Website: walmart
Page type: review-order
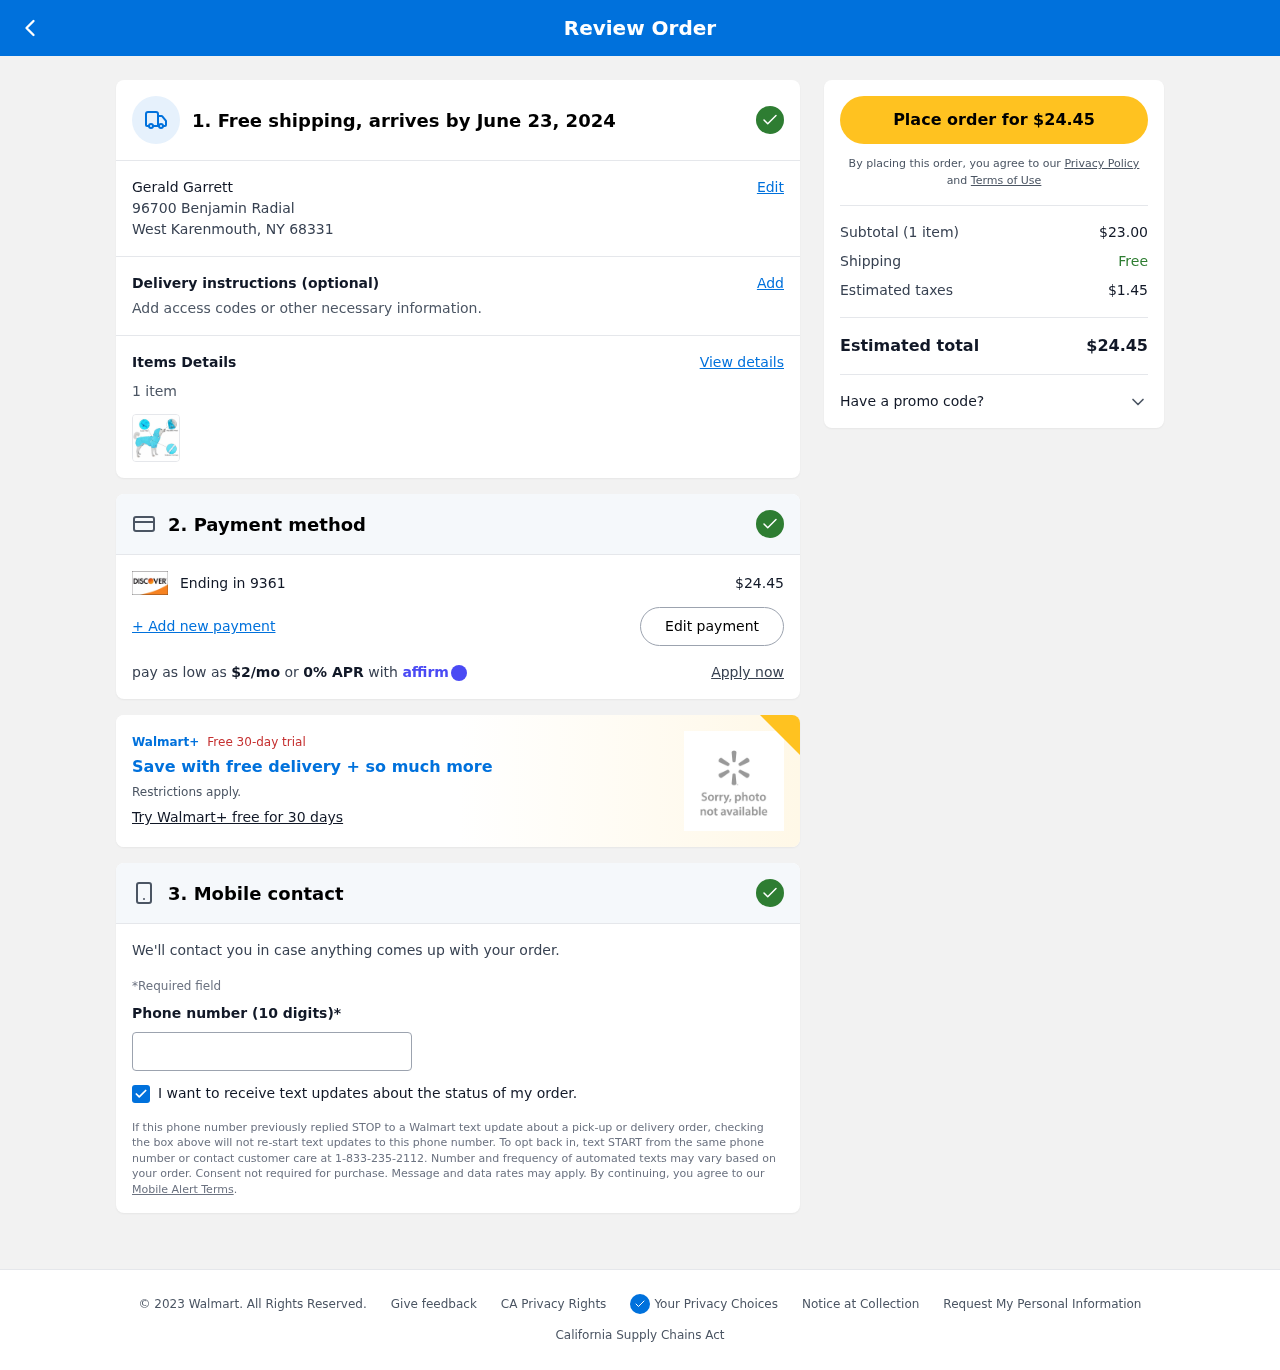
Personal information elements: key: PII_CARD_LAST4
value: Ending in 9361
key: PII_CITY_STATE_ZIP
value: West Karenmouth, NY 68331
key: PII_FULLNAME
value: Gerald Garrett
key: PII_PHONE
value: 9086010367
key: PII_STREET
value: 96700 Benjamin Radial
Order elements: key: ORDER_DELIVERY_DATE
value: June 23, 2024
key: ORDER_NUM_ITEMS
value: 1 item
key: ORDER_NUM_ITEMS
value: Subtotal (1 item)
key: ORDER_TOTAL
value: $24.45
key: ORDER_TOTAL
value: Place order for $24.45
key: ORDER_MONTHLY_PAYMENT
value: $2/mo
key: ORDER_SUBTOTAL
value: $23.00
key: ORDER_TAX
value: $1.45